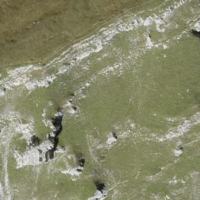
EUNIS habitat code: 26
Species observed at this site:
Pyrrhocorax graculus